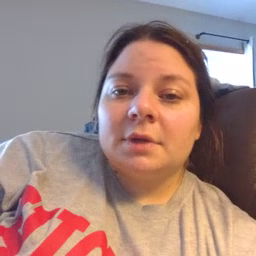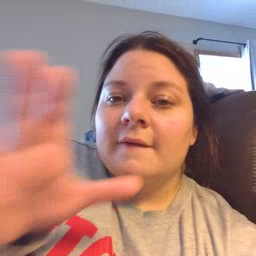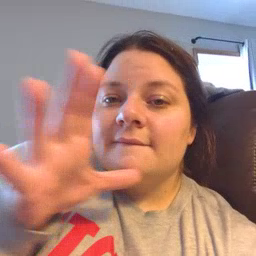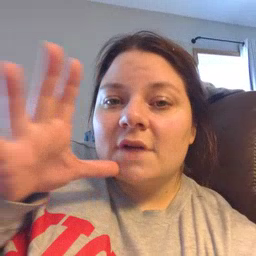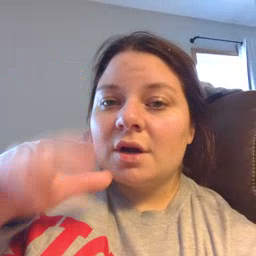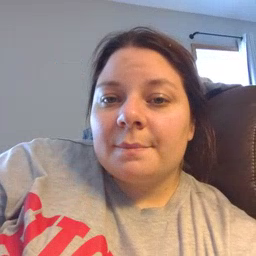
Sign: farm